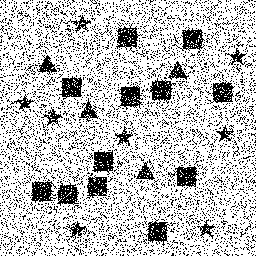
Squares: 12
Triangles: 4
Stars: 8
Total shapes: 24